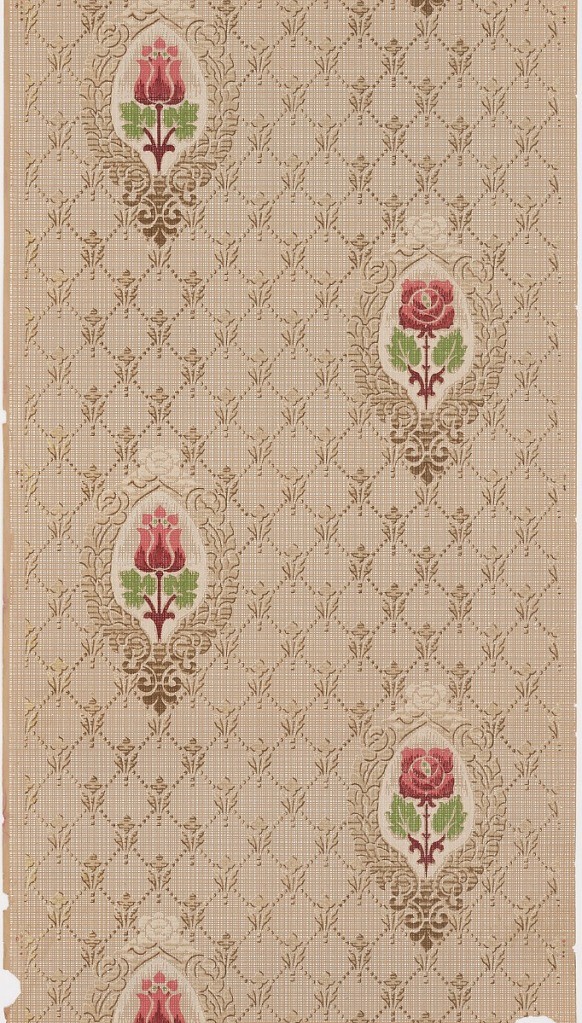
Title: Sidewall
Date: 1905–1915
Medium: Machine-printed paper
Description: Floral medallion design. Alternating red roses and red tulips on diamond diaper or trellis background pattern. The ground is a petite tan plaid pattern.